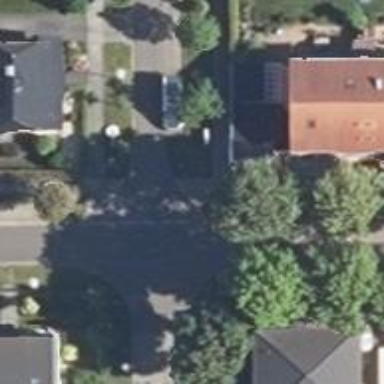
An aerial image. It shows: Residential road with asphalt surface. There is opposite cycleway.